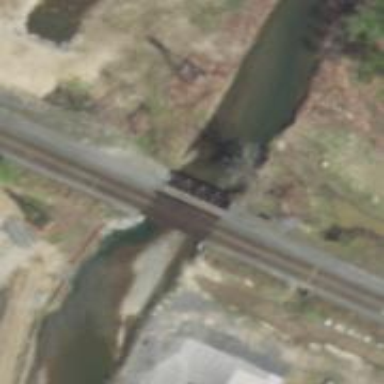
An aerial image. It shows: Abandoned railroad bridge.